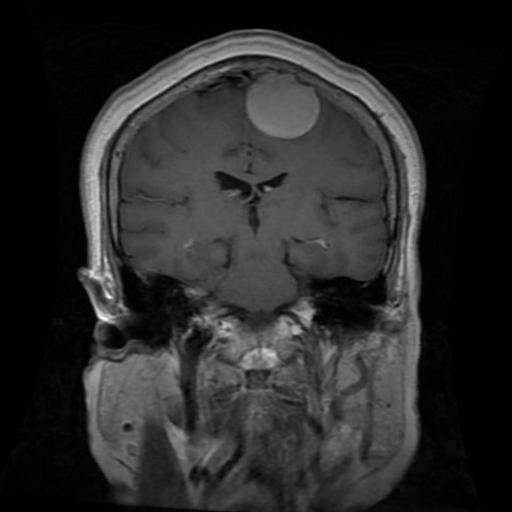
Label: meningioma